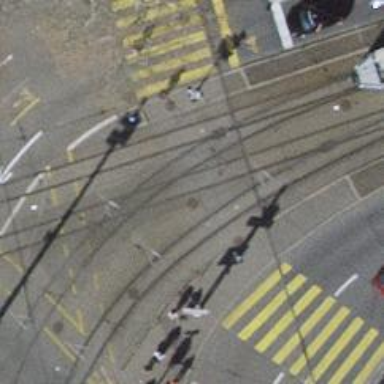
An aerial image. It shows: Railway crossing.